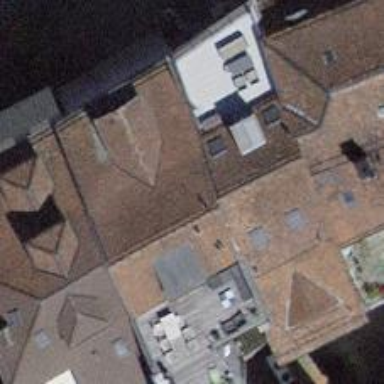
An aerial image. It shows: Apartment building with roof made of roof tiles. The tiles are oriented across the roof.